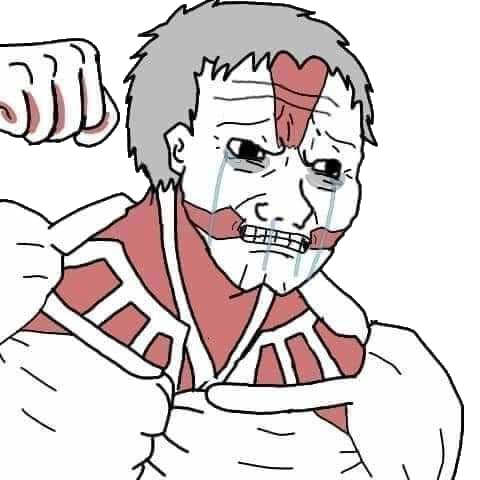
Label: 5_Stronkjak